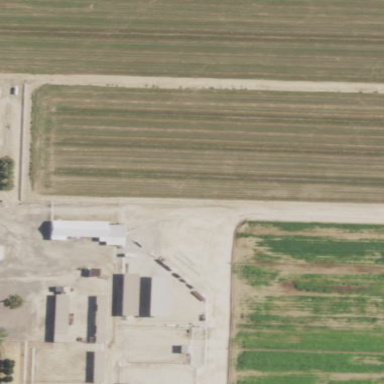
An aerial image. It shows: Farmyard area.